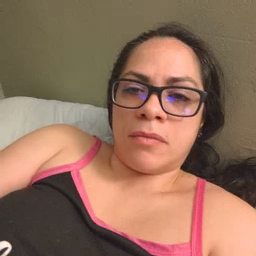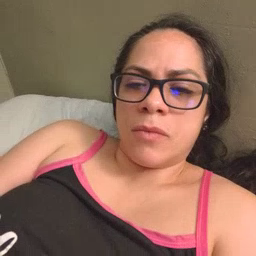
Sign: food